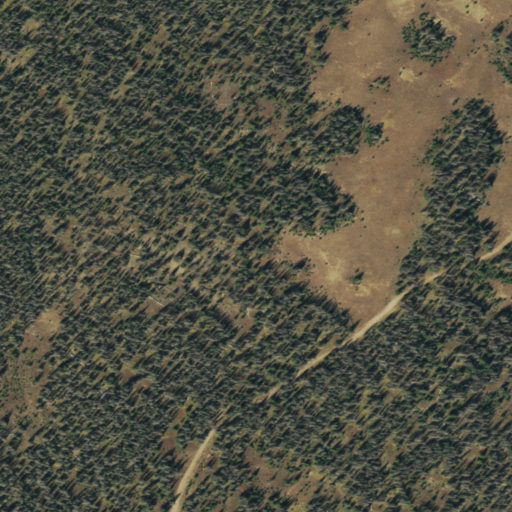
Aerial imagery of mountain in Colorado named Sargents Mesa containing evergreen forest and shrub